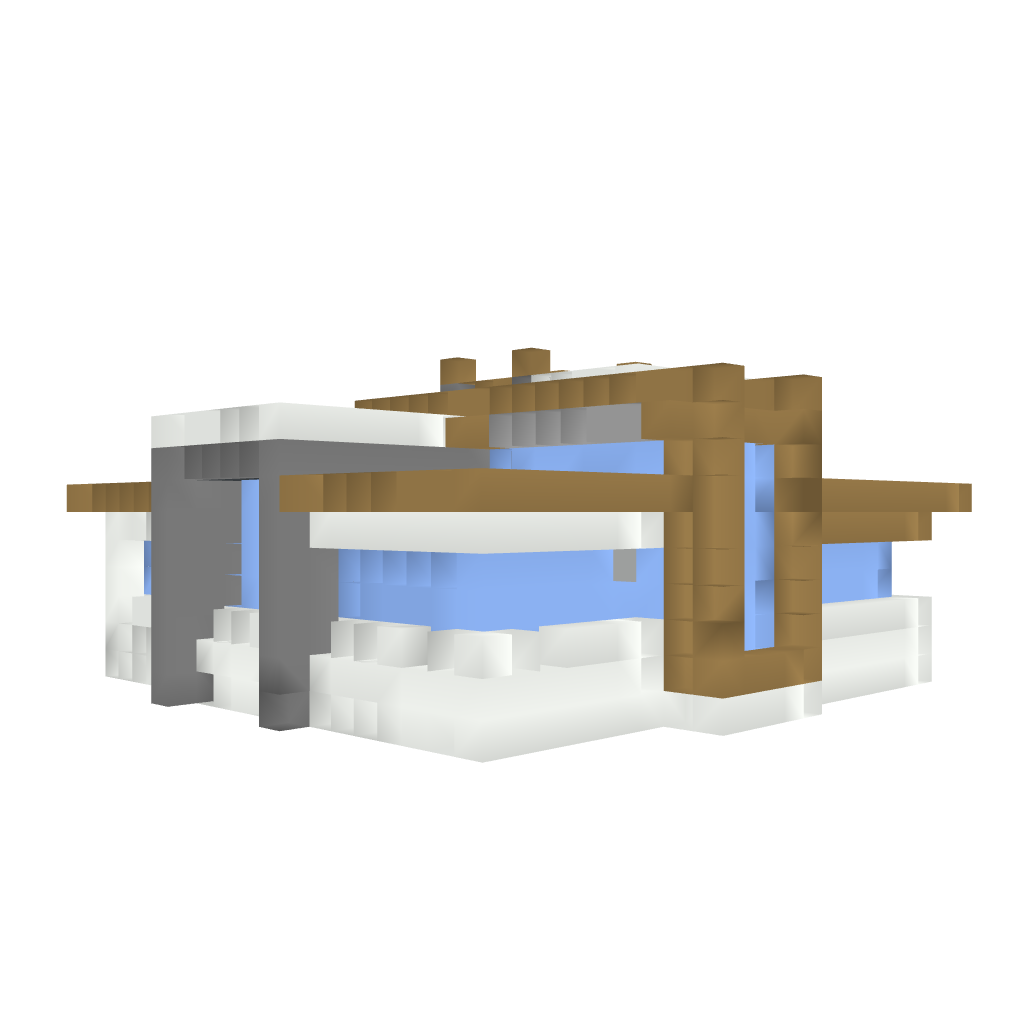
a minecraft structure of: modern home